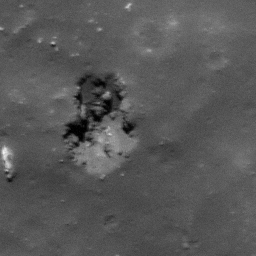
Pit: Tycho 16
Host crater: Tycho
Host type: impact_melt
Lunar coordinates: latitude -43.102, longitude 347.78